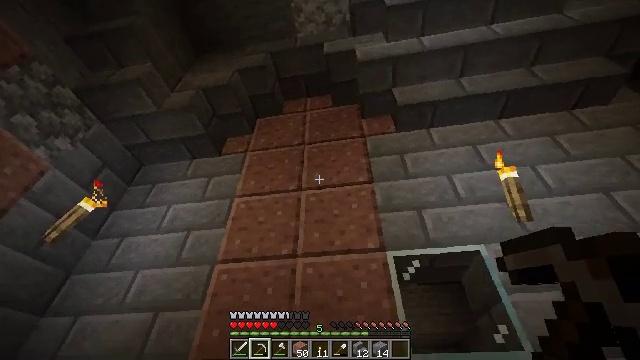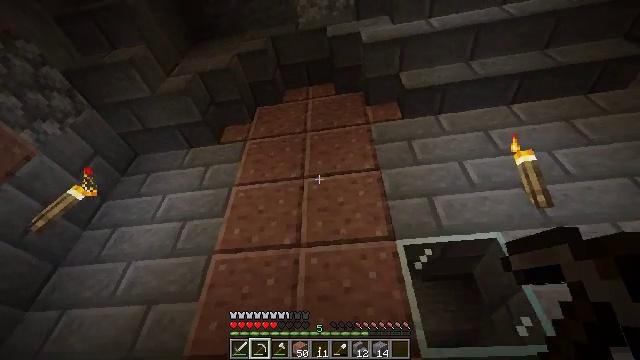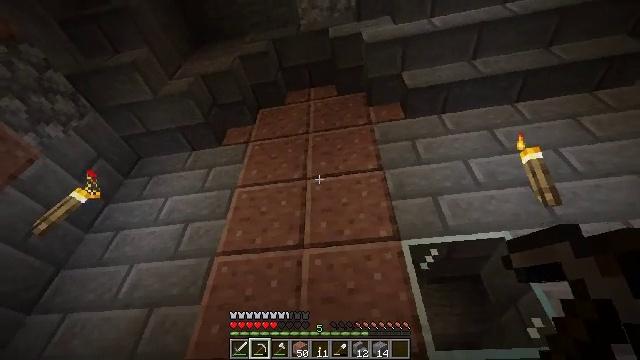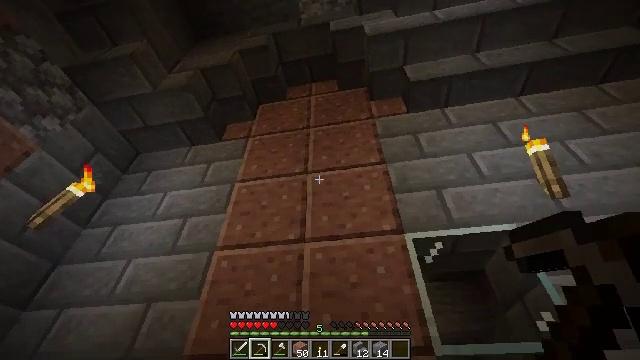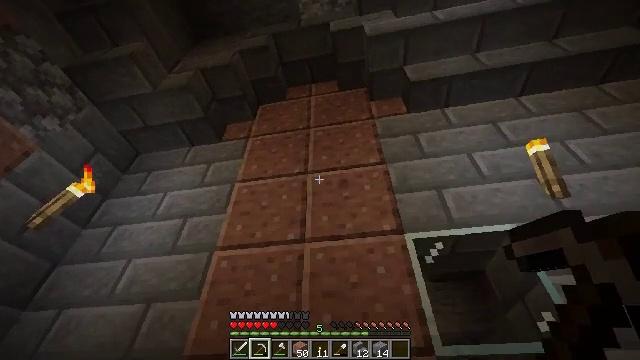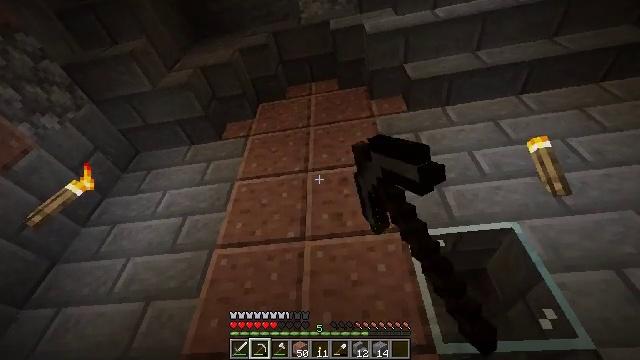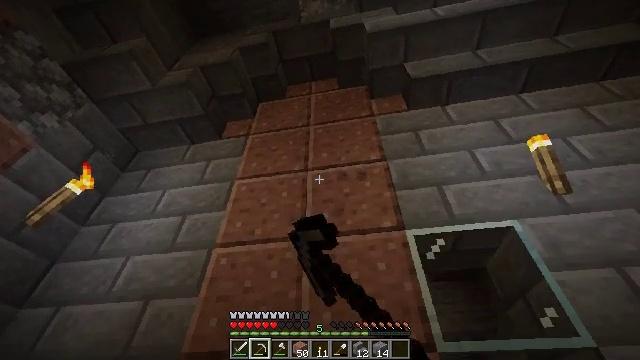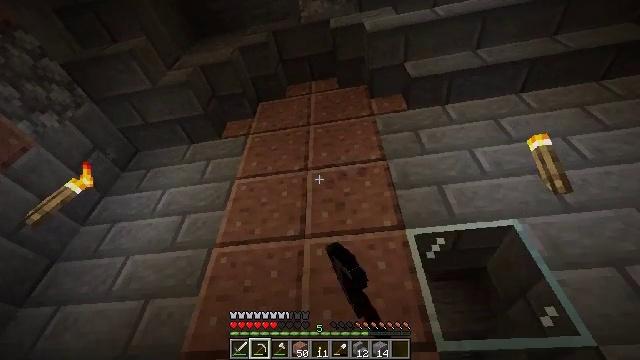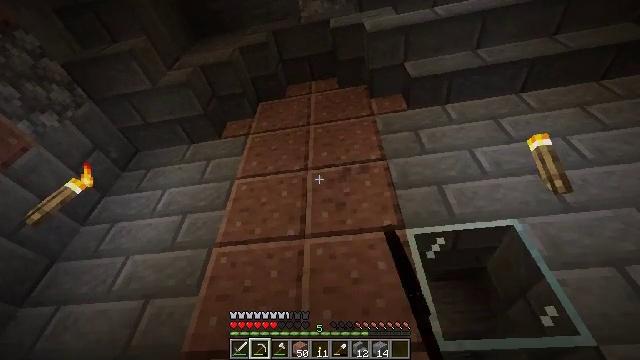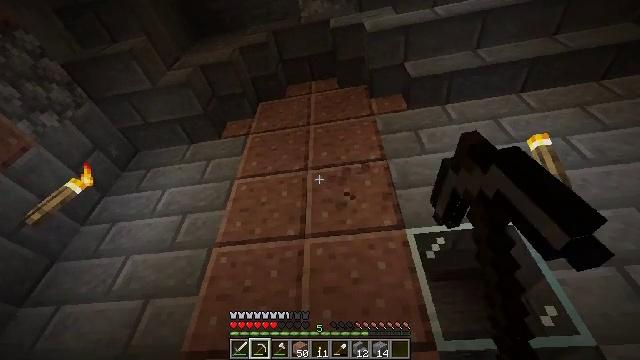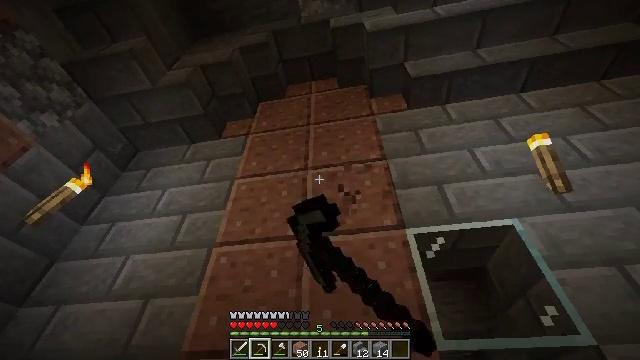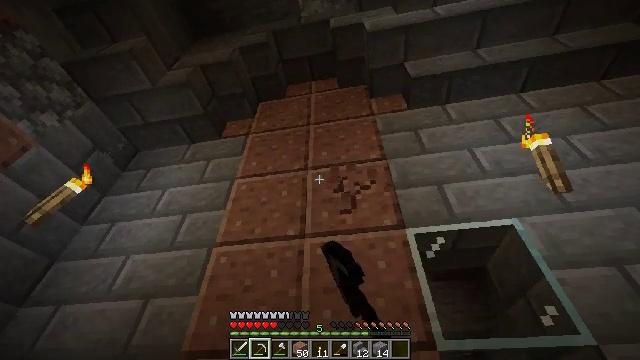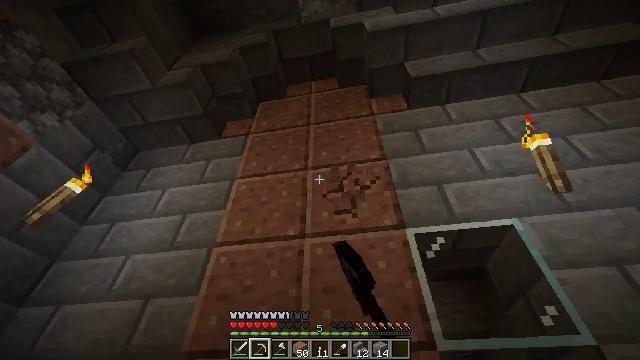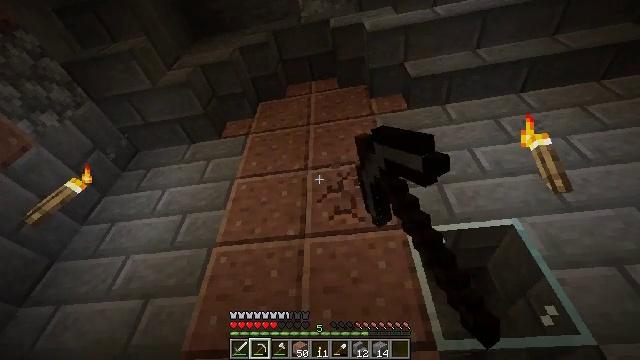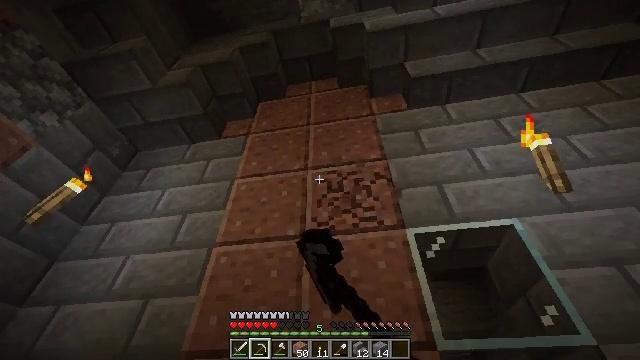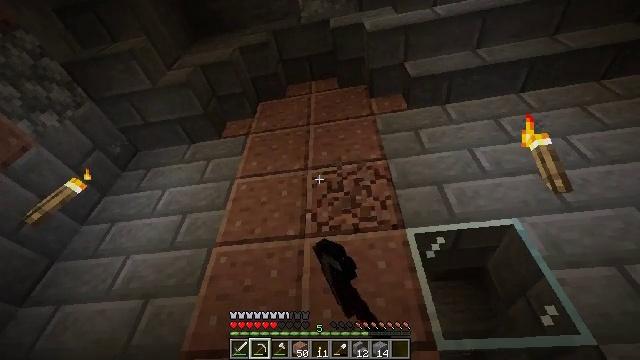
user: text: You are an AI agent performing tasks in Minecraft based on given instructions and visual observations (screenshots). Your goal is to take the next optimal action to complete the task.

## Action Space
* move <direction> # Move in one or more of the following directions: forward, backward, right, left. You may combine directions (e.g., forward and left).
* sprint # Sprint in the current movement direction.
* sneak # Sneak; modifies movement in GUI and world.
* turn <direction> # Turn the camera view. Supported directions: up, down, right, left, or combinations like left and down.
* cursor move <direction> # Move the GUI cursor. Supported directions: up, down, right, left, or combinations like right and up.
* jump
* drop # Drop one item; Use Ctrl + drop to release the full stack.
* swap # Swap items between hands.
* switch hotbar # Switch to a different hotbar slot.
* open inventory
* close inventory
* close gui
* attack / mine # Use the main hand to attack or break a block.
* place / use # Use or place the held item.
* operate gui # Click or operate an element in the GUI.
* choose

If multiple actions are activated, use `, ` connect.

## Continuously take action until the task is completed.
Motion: motion action
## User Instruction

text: Break polished granite.
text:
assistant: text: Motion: no_op
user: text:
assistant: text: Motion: no_op
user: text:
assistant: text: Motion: no_op
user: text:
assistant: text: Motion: attack / mine
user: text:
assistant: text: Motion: attack / mine
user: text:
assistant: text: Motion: attack / mine
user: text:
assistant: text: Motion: attack / mine
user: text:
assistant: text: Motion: attack / mine
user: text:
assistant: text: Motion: attack / mine
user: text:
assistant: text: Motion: attack / mine
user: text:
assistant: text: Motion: attack / mine
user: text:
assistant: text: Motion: attack / mine
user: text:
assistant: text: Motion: attack / mine
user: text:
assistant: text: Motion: attack / mine
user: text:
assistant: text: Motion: attack / mine
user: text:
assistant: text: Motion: attack / mine
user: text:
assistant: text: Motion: attack / mine
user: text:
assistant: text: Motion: attack / mine
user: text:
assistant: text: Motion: attack / mine
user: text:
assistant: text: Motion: attack / mine
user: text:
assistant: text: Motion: attack / mine
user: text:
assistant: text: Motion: turn left and up, attack / mine
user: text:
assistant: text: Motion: attack / mine
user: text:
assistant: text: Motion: attack / mine
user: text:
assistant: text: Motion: attack / mine
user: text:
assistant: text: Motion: attack / mine
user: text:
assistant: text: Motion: attack / mine
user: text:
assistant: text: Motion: attack / mine
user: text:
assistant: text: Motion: attack / mine
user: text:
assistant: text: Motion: attack / mine